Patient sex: M
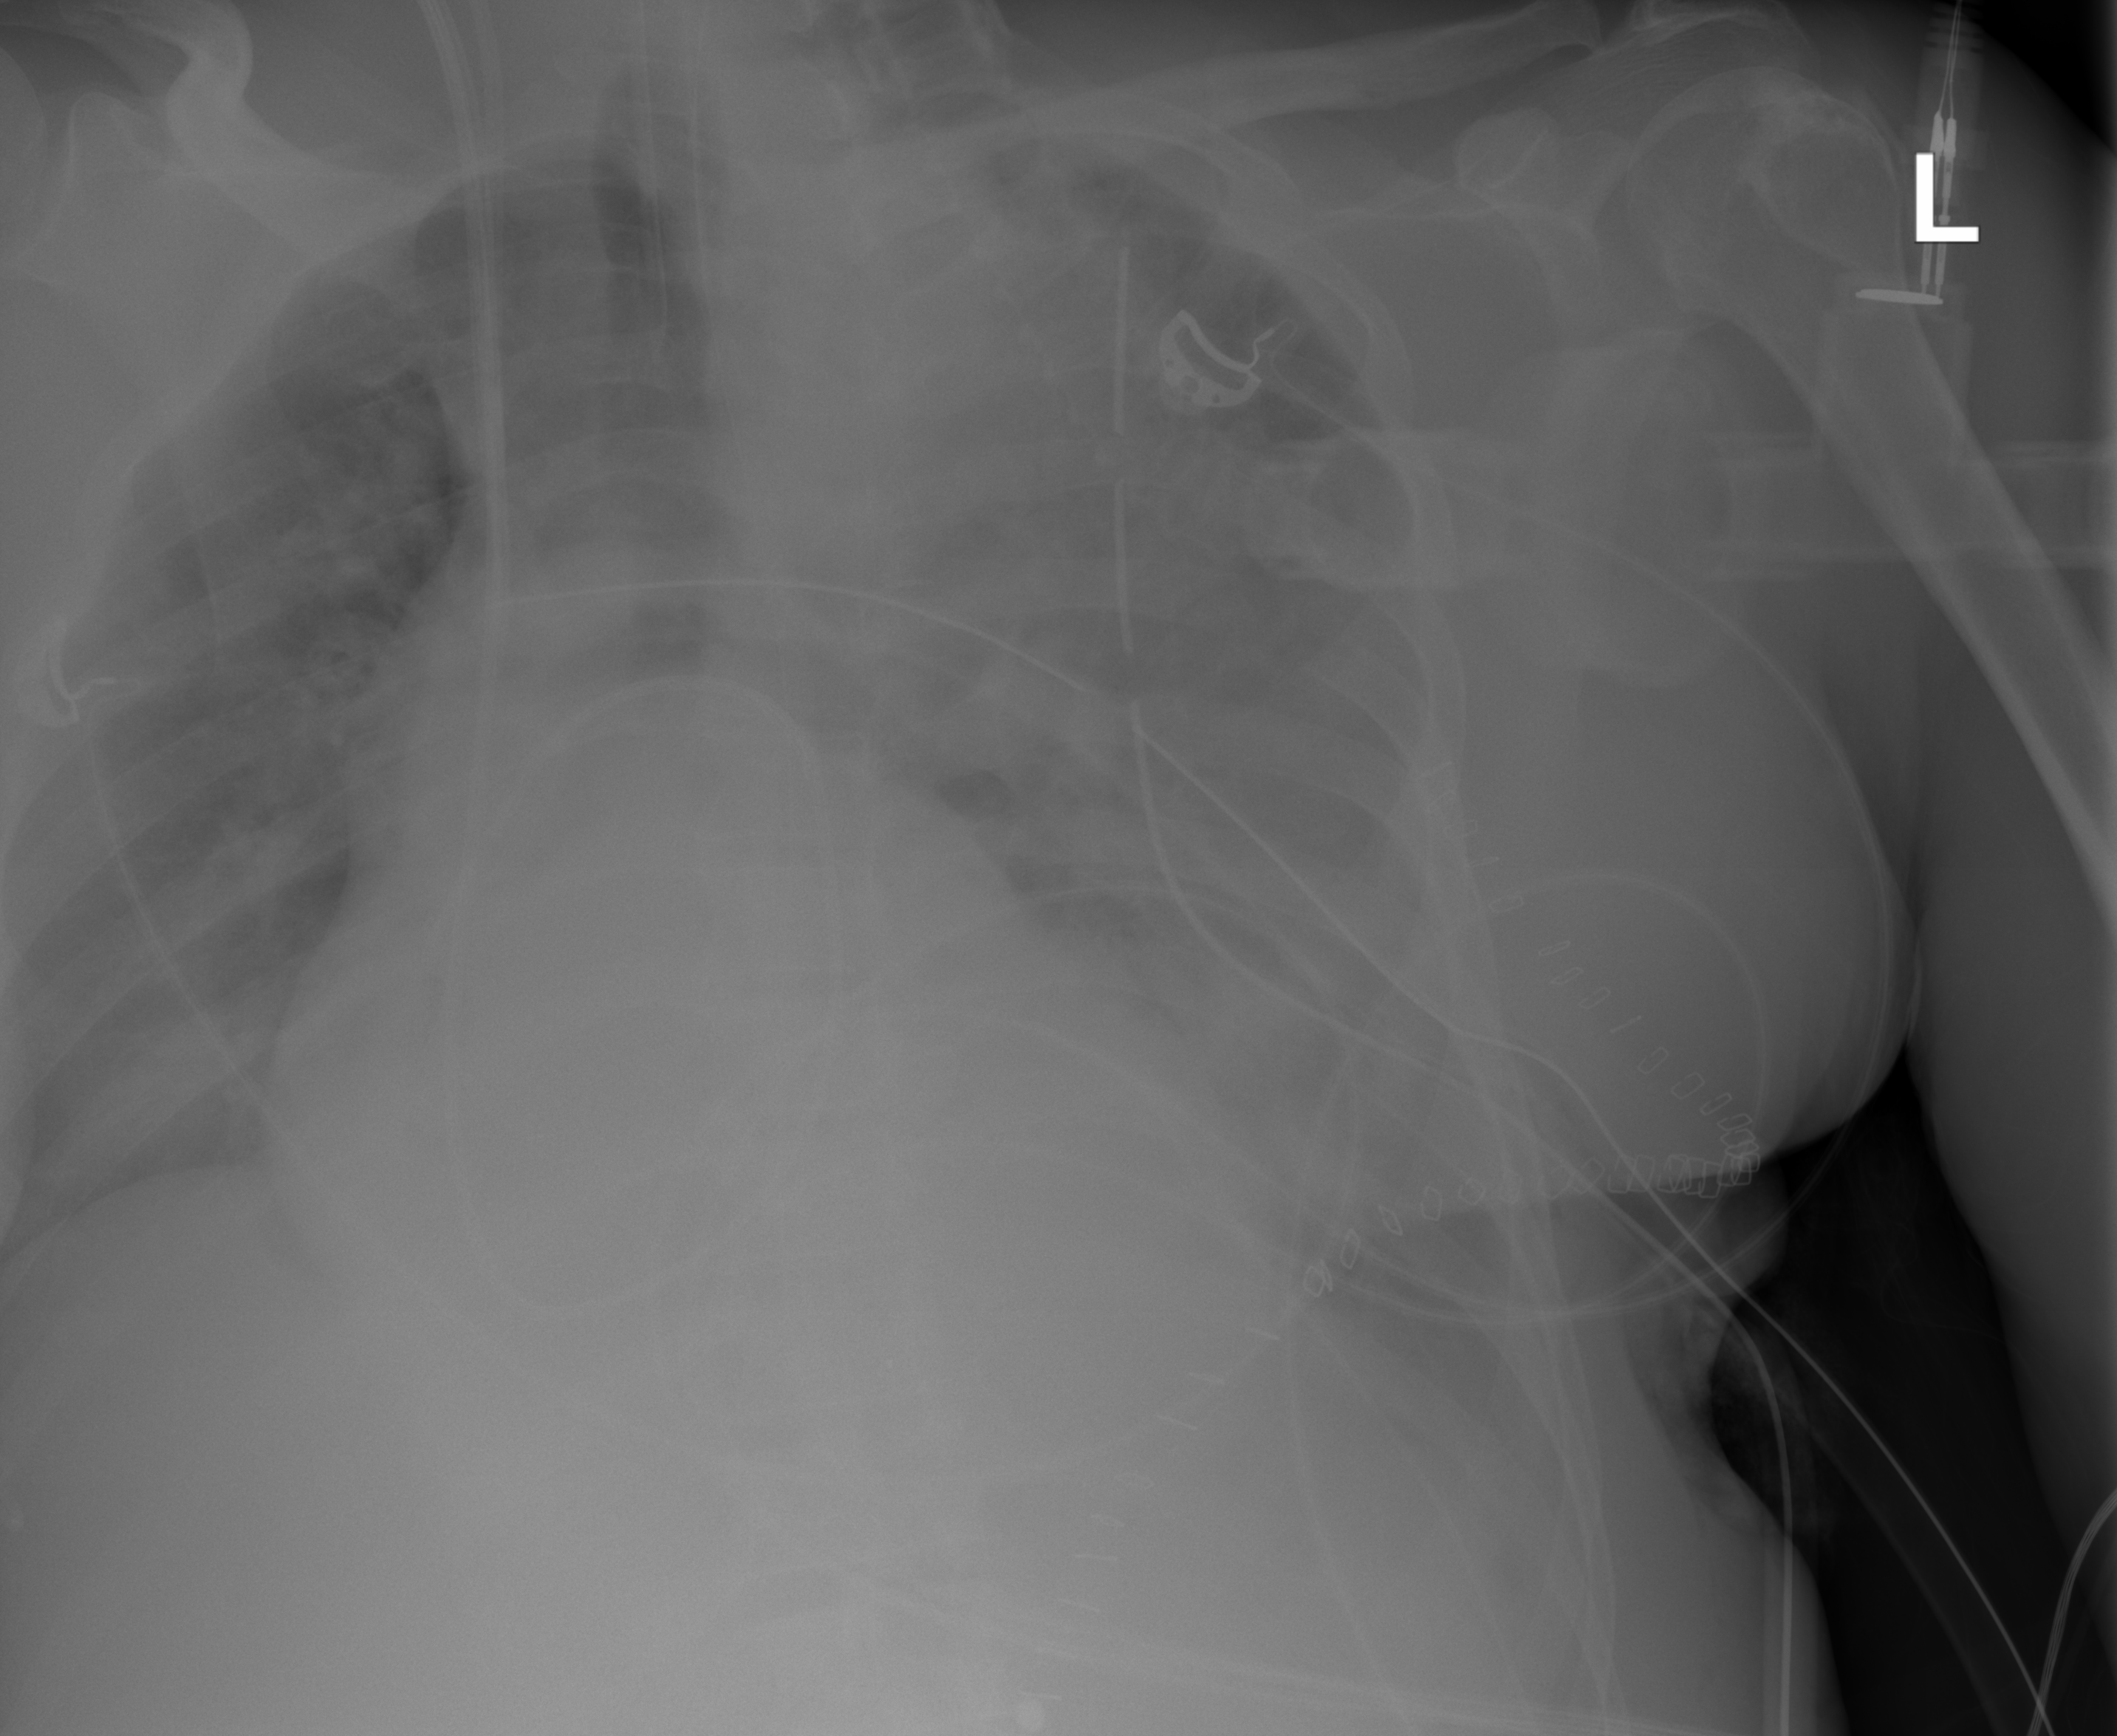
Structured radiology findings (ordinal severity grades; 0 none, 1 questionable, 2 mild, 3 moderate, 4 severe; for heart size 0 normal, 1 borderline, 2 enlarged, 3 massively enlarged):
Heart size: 2
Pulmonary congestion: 2
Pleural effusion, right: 0
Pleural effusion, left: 2
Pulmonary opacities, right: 2
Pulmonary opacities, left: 3
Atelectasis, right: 3
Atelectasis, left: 3